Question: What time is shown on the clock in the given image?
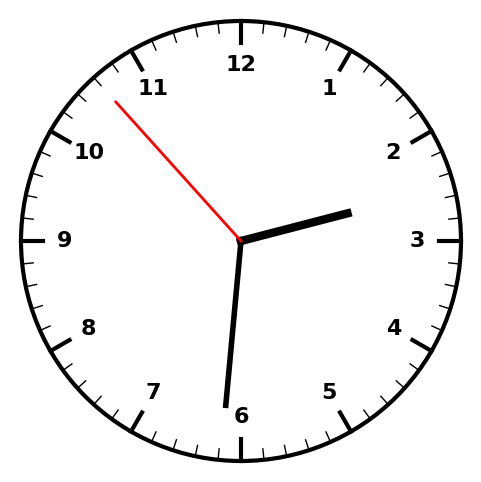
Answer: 02:30:53